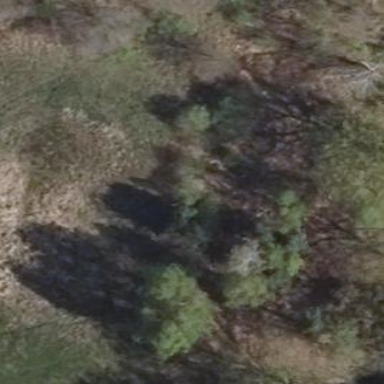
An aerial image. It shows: Swamp area covered with scrub vegetation.